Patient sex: F
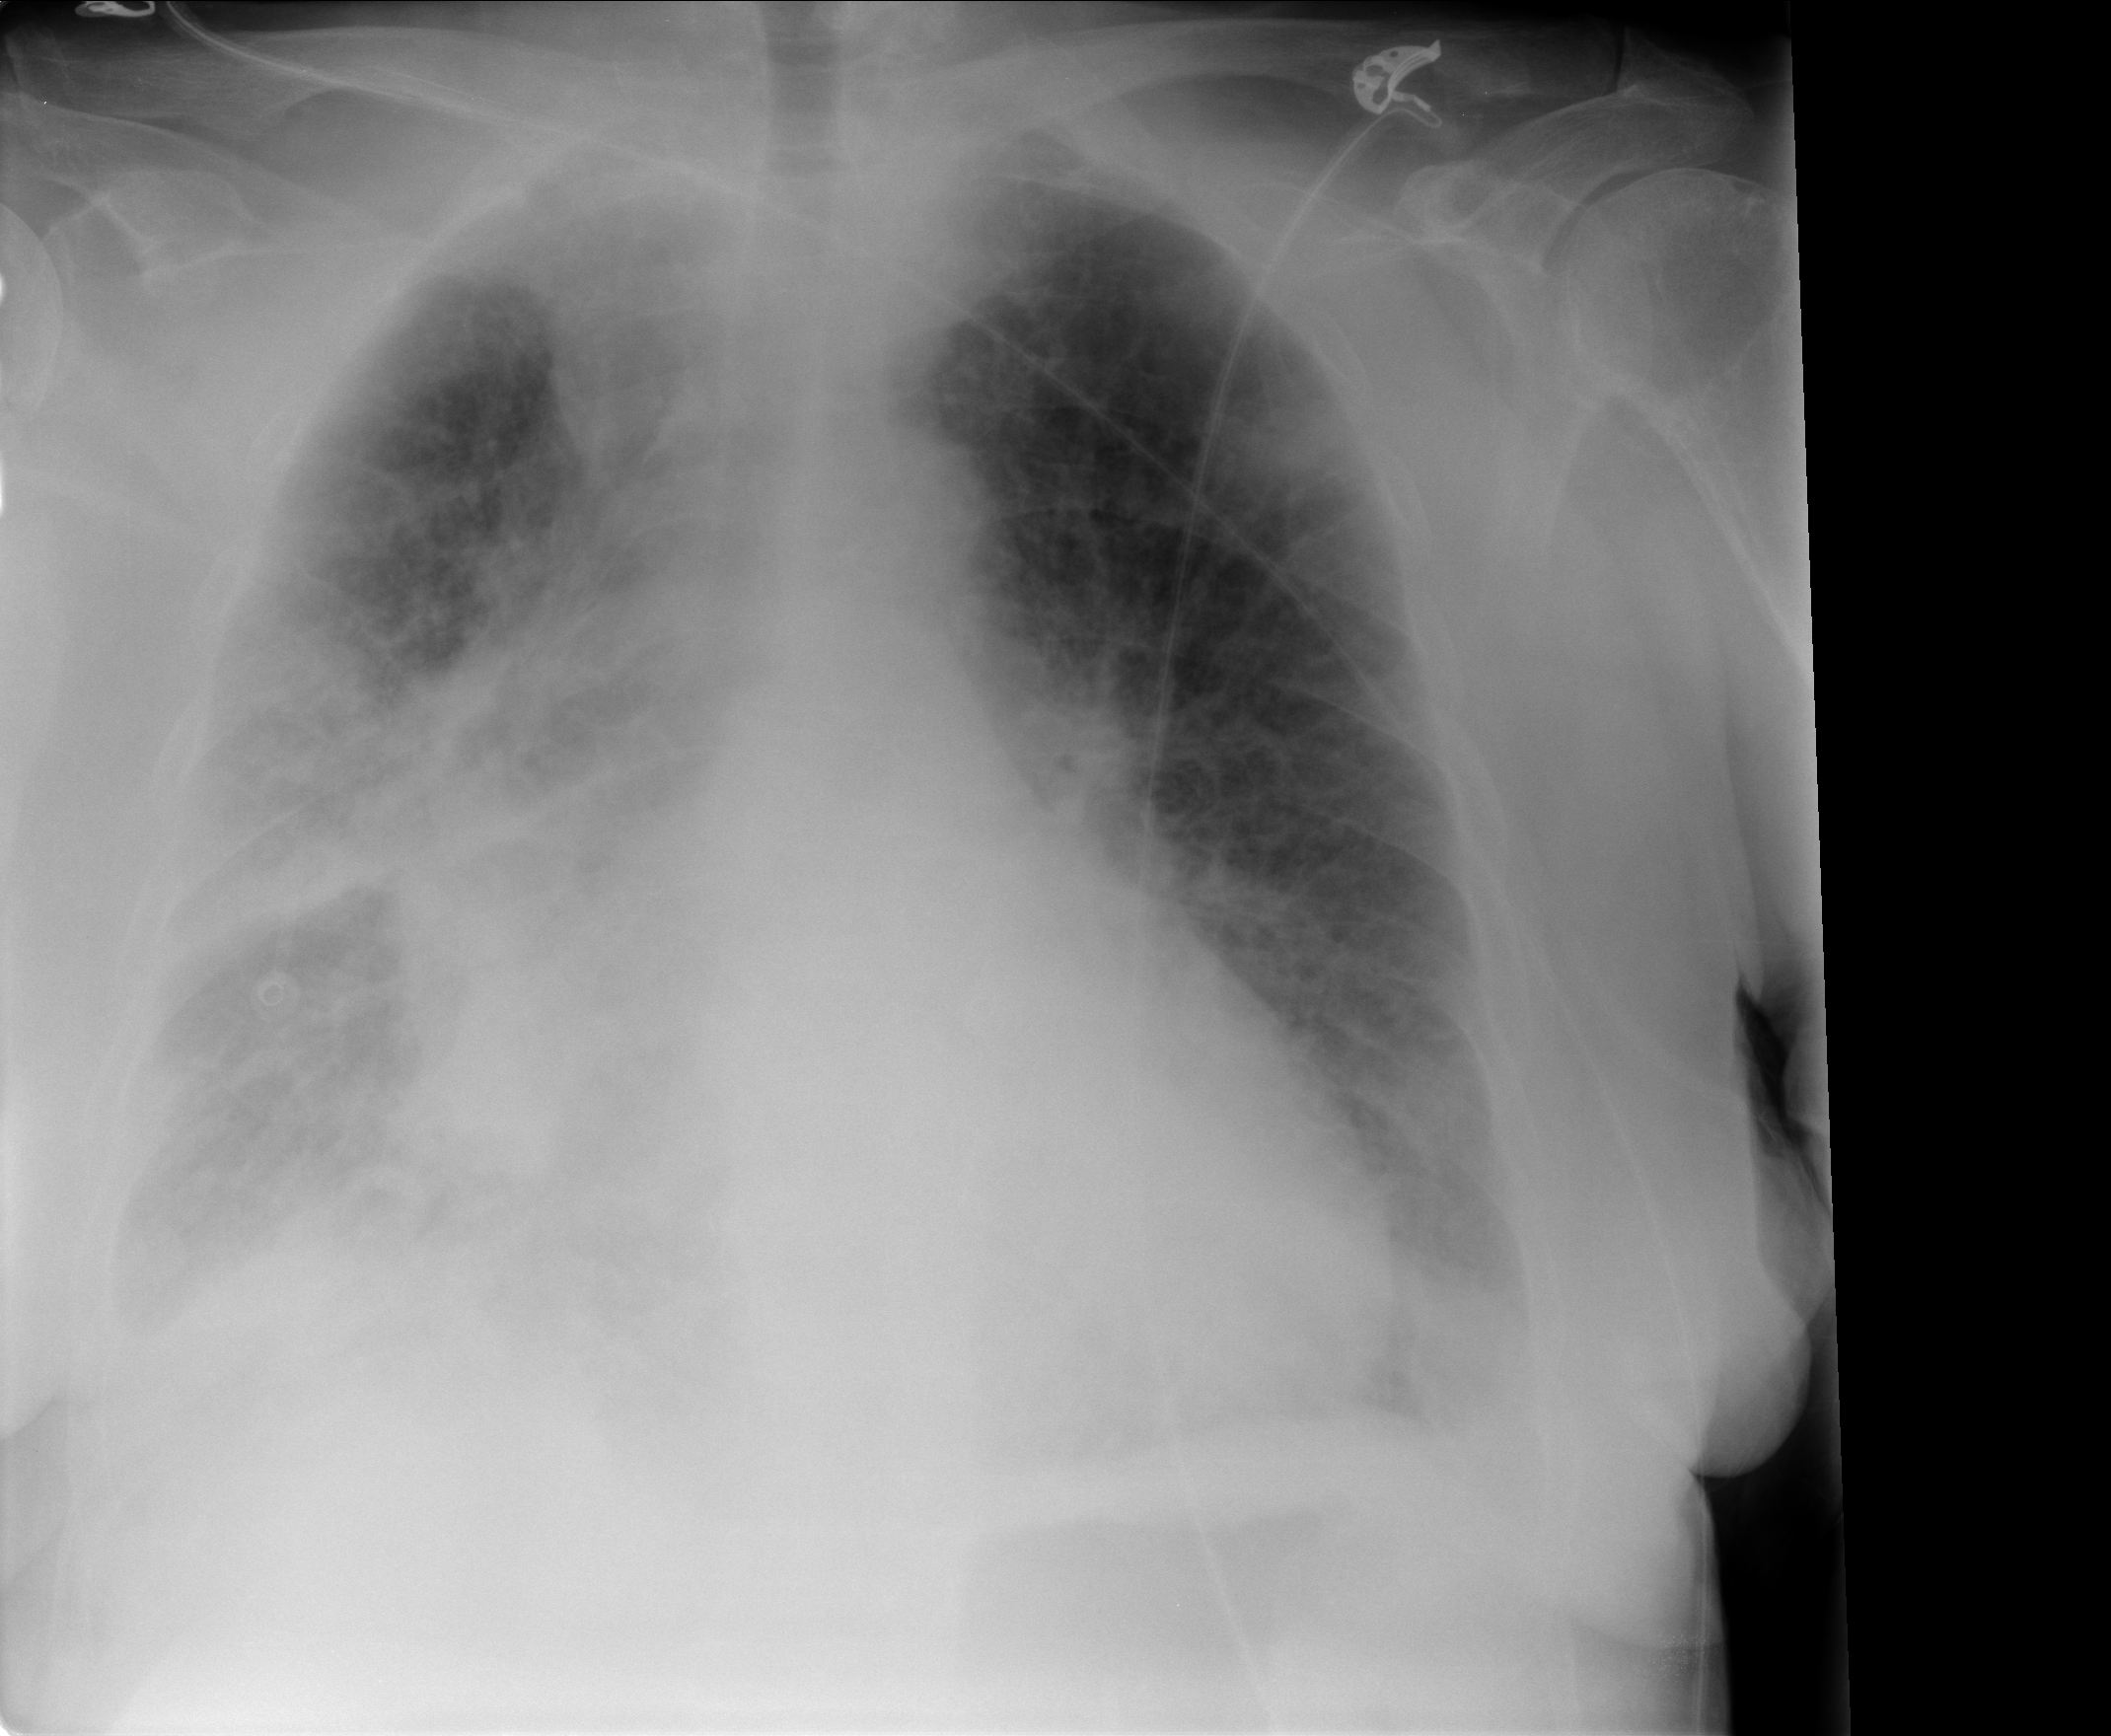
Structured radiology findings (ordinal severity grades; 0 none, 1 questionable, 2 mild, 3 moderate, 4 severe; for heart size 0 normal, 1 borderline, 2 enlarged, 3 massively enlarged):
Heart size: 2
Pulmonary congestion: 3
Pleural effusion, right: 3
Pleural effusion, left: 2
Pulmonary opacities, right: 4
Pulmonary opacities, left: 3
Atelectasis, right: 4
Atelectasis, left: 2